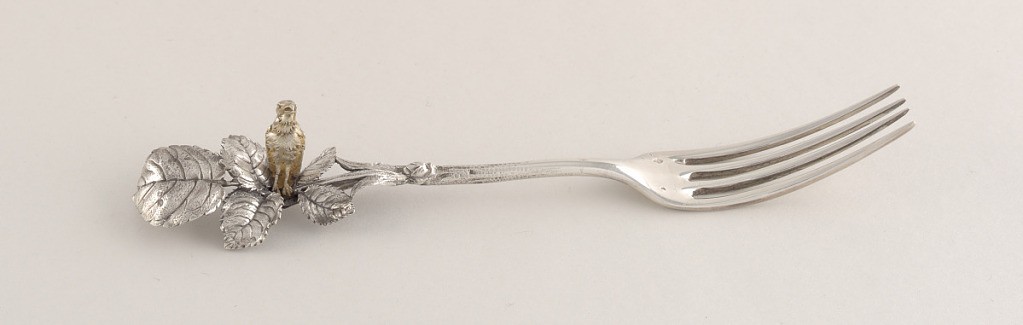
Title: Dessert Fork with Bird on Handle
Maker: Charles Victor Gibert, French
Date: ca. 1890
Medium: gold plated, silver
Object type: fork
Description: Four tined fork with thin tines. Plain narrow stem, continues to form leafy branch with gold plated bird perching on branch.